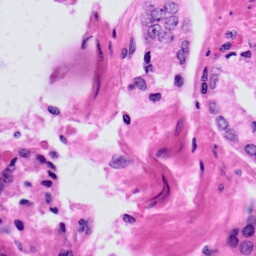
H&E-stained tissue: Prostate